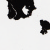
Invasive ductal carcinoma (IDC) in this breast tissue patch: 0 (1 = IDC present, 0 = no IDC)